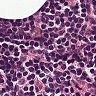
Metastatic tissue present: no